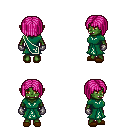
a pixel art fantasy rpg character, female body template, orc, green skin, sash dress, teal pants, pink pageboy hairstyle, metal gloves, brown slippers, four views (front, back, left, right), 2x2 character sprite sheet, small pixel art, hard edges, no anti-aliasing